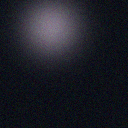
Screen state: off